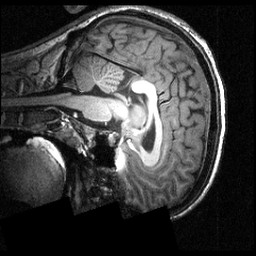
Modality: T1w
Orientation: sagittal
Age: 23
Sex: male
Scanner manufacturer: siemens
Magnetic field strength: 3.951 T
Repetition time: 1.5 s
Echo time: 0.00335 s